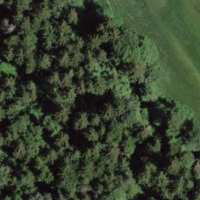
EUNIS habitat code: 43
Species observed at this site:
Quercus robur
Carex sylvatica